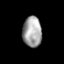
Tissue: prostate
Cell type: B cells
Senescence score: 0.7768
Nuclear area (px): 571
Mean DAPI intensity: 162.011